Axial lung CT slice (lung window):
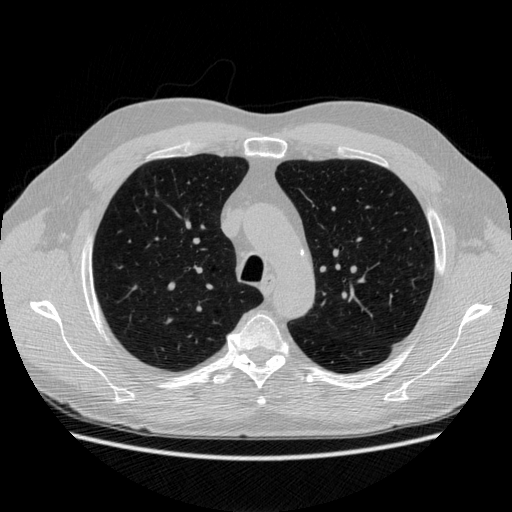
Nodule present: no